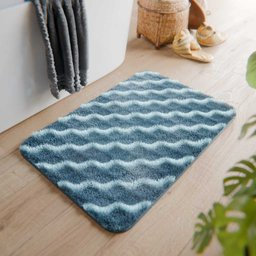
Label: decoration